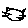
Label: cat